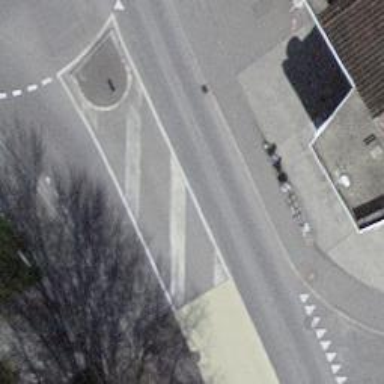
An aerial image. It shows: Secondary road with asphalt surface and sidewalks on both sides.